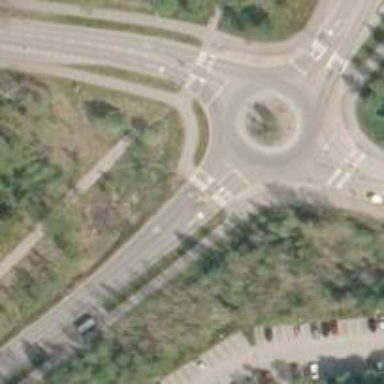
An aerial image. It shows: Tertiary road made of asphalt leading to roundabout junction.